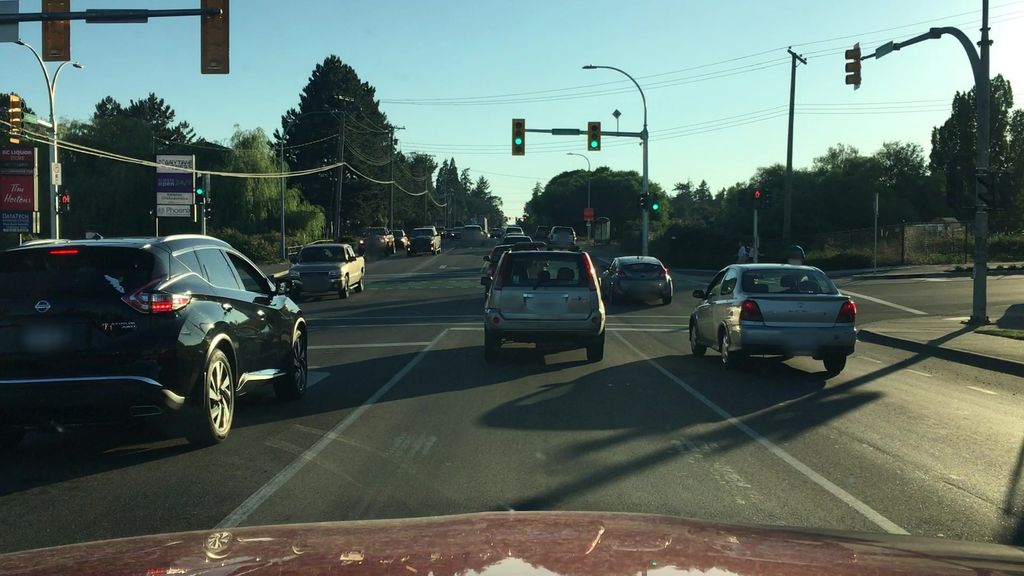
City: victoria